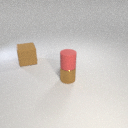
large brown rubber cube to the left of small brown metal cylinder